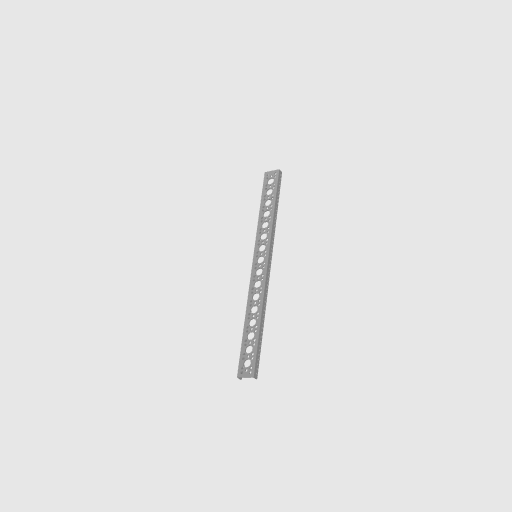
Part: MiniLowSideUChannel16H